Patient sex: M
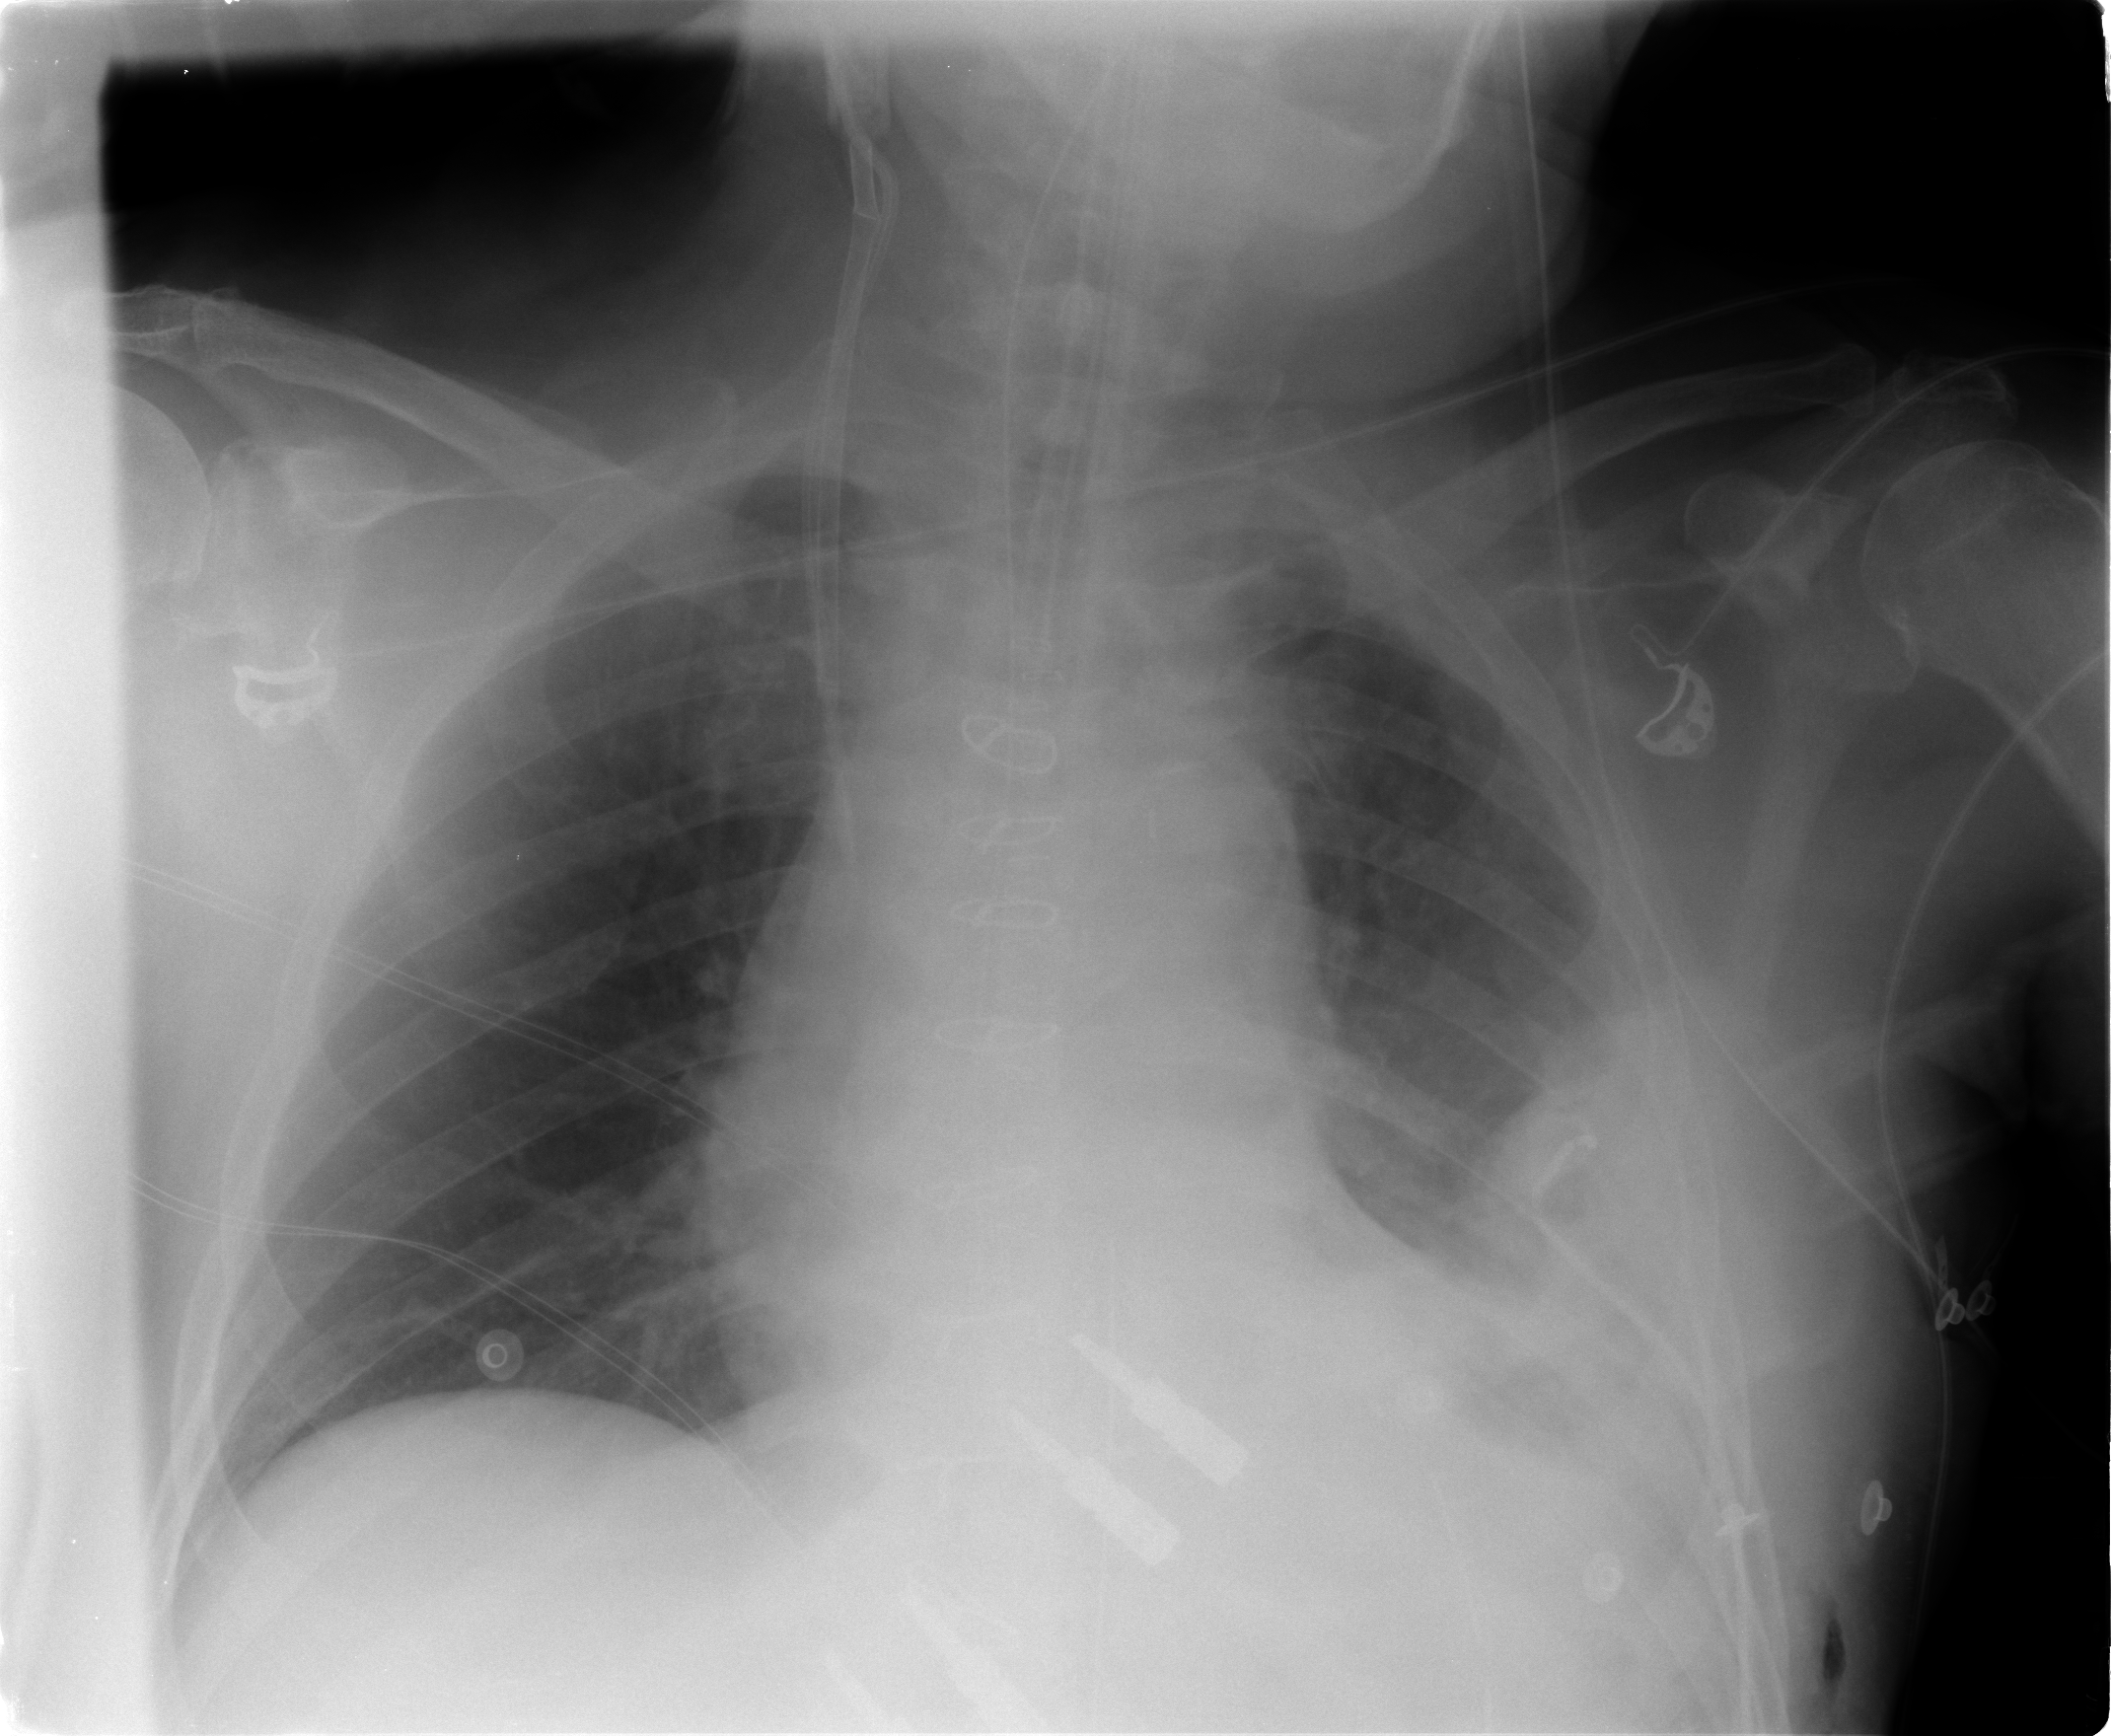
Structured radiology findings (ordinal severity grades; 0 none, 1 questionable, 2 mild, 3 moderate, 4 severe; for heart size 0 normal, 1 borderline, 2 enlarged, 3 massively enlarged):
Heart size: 0
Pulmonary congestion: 0
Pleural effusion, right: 0
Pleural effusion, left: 1
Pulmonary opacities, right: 0
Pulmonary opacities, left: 0
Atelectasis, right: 0
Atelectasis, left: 2